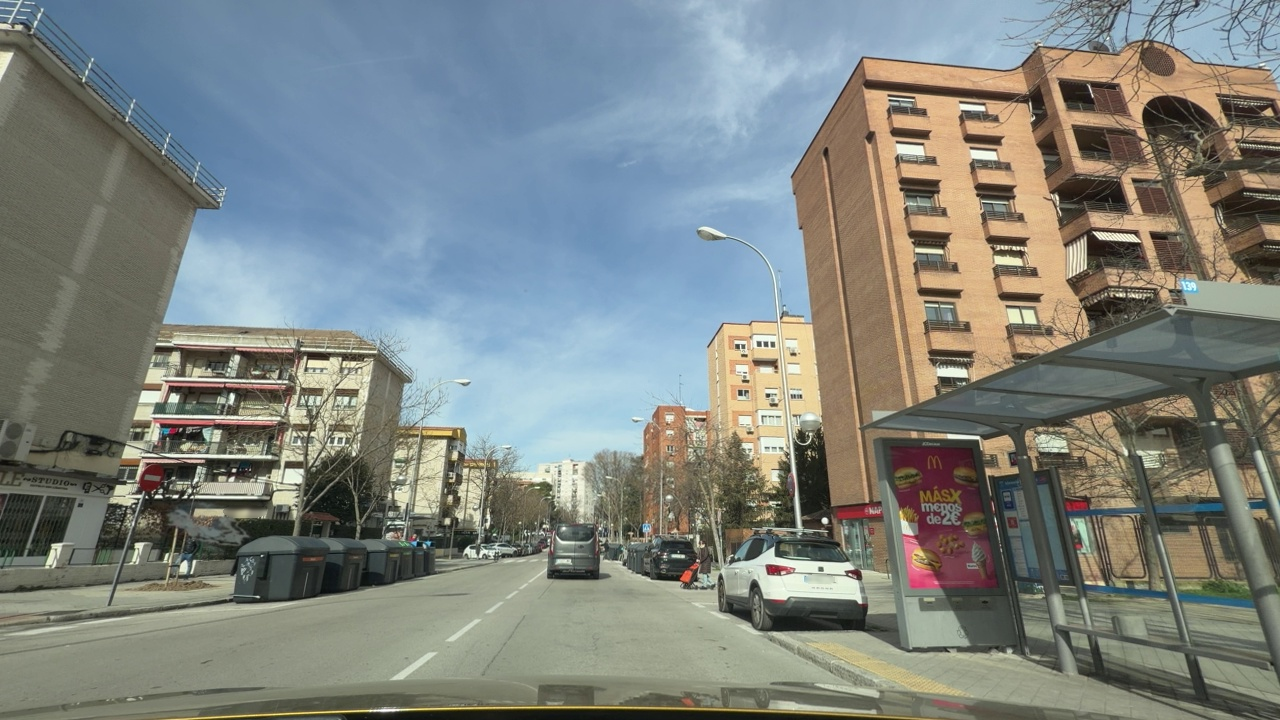
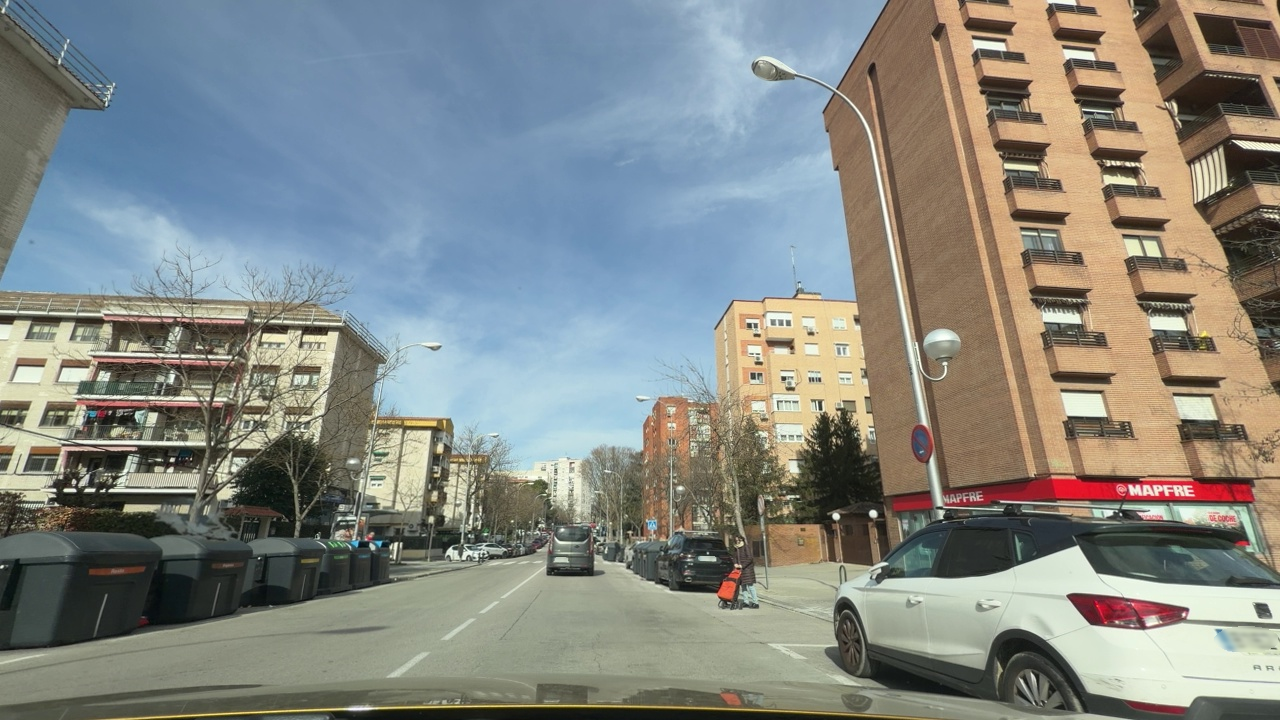
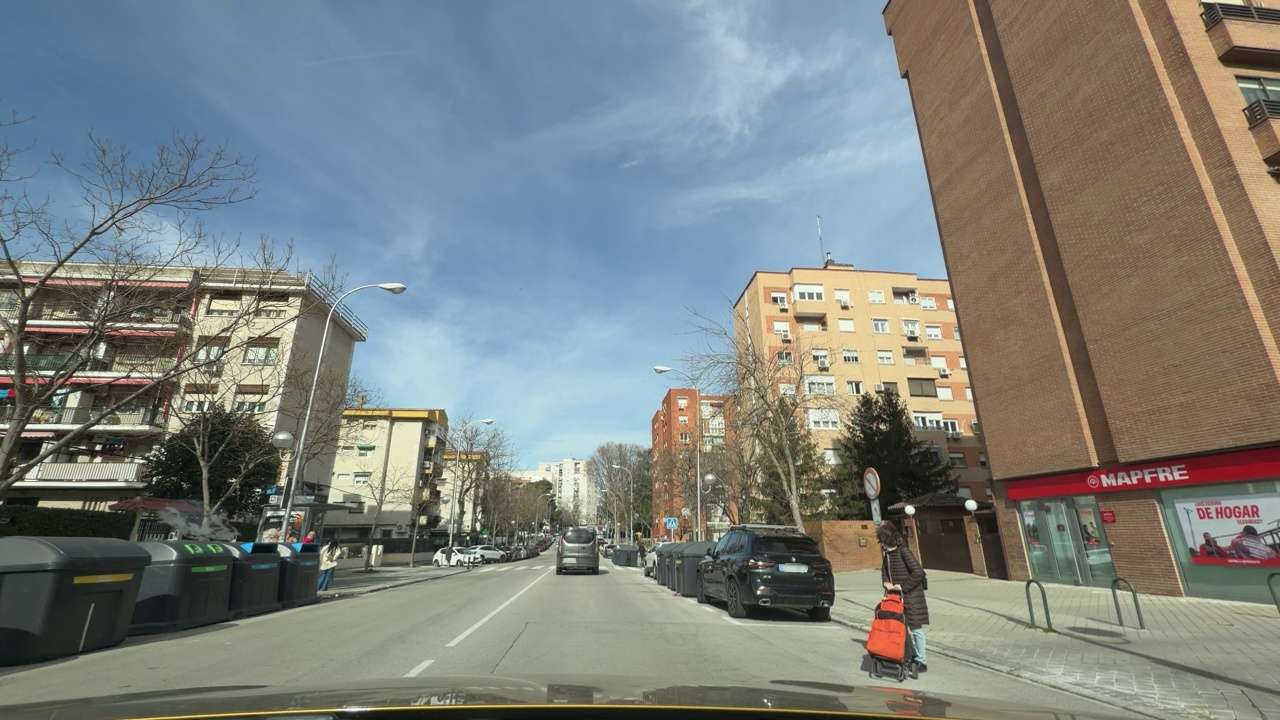
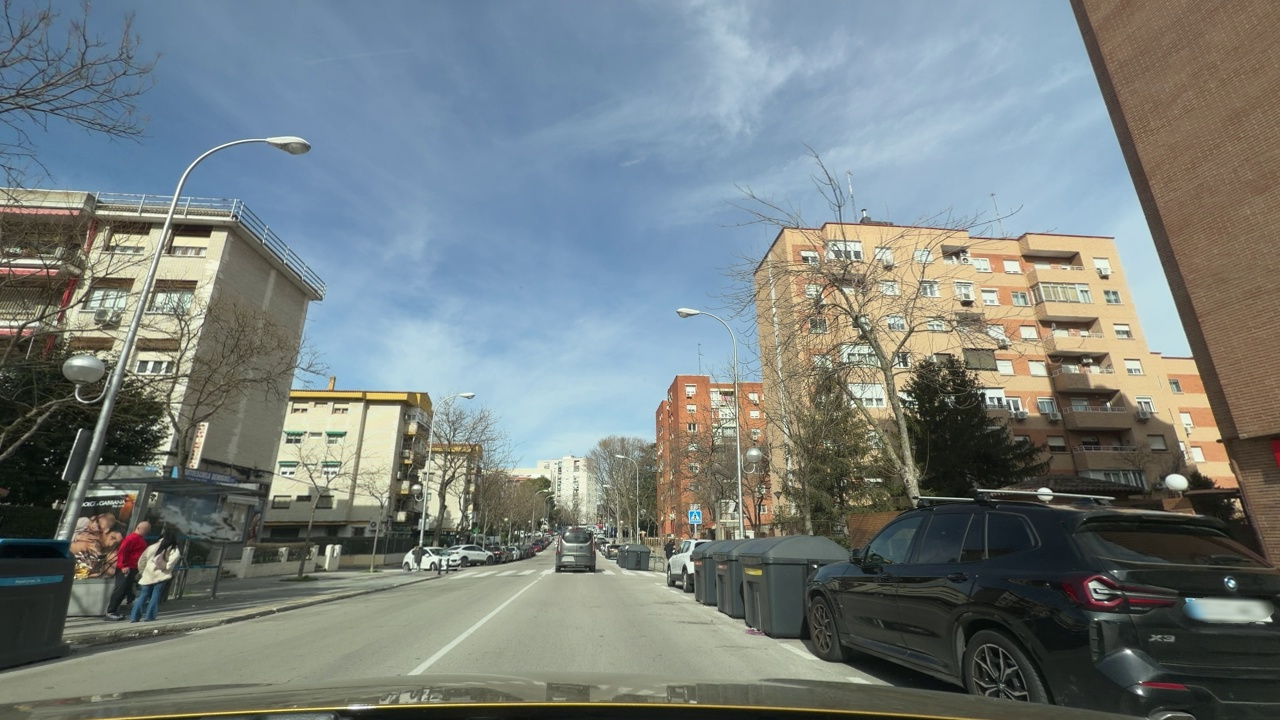
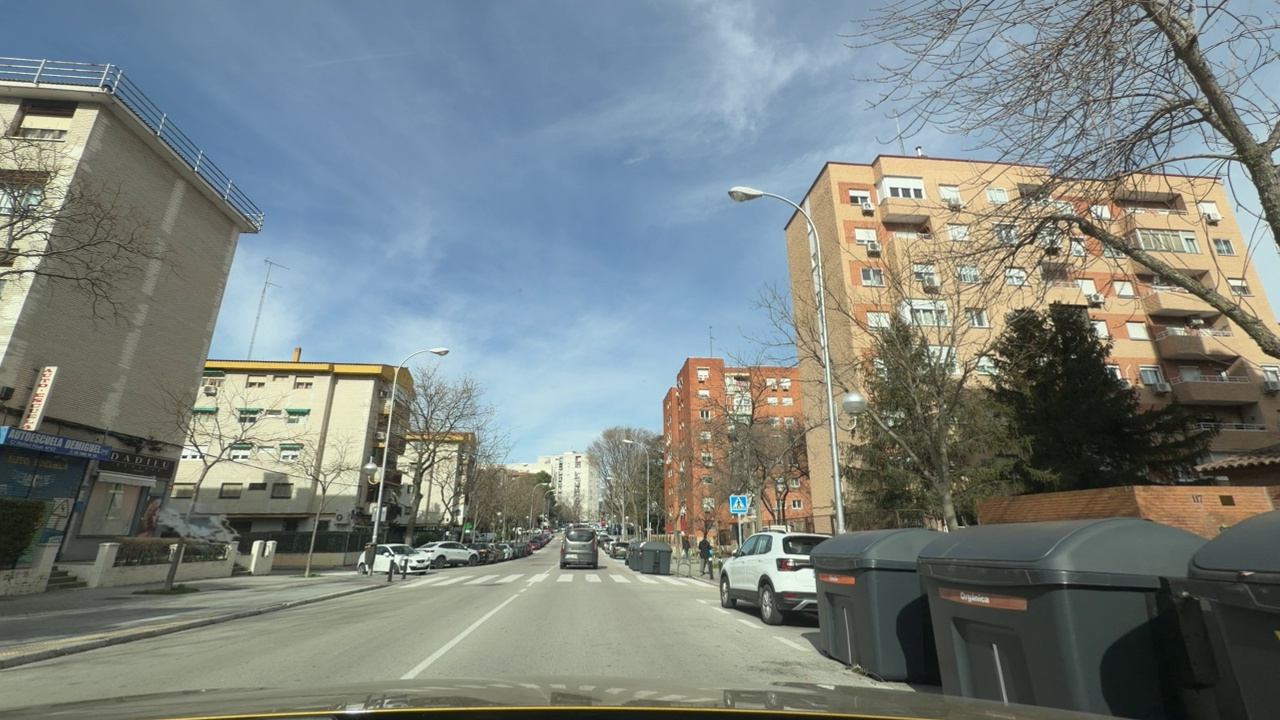
Situation: Pedestrian
Question: Is the ego vehicle traveling on a narrow street with sidewalks or bike lanes directly adjacent to the roadway?
Answer: No
Reasoning: The roadway does not present any sidewalks immediately adjacent to the road.

Situation: Pedestrian
Question: Are pedestrians or cyclists moving alongside the ego vehicle on the right side?
Answer: Yes
Reasoning: There is a pedestrian moving on the right side of the ego vehicle.

Situation: Pedestrian
Question: Could a pedestrian's current path intersect with the trajectory of the ego vehicle?
Answer: Yes
Reasoning: The pedestrian observed on the right side of the ego vehicles is walking towards the street.

Situation: Pedestrian
Question: Are pedestrians or cyclists moving alongside the ego vehicle on the left side?
Answer: No
Reasoning: There are no pedestrians or cyclists seen on the left side of the ego vehicle.